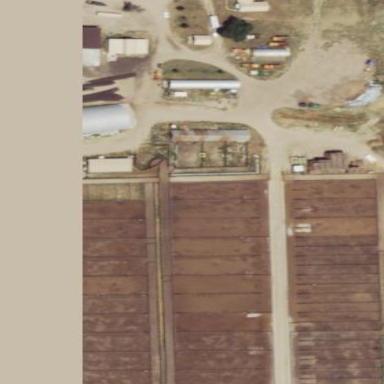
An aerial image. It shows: Farmyard area.